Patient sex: M
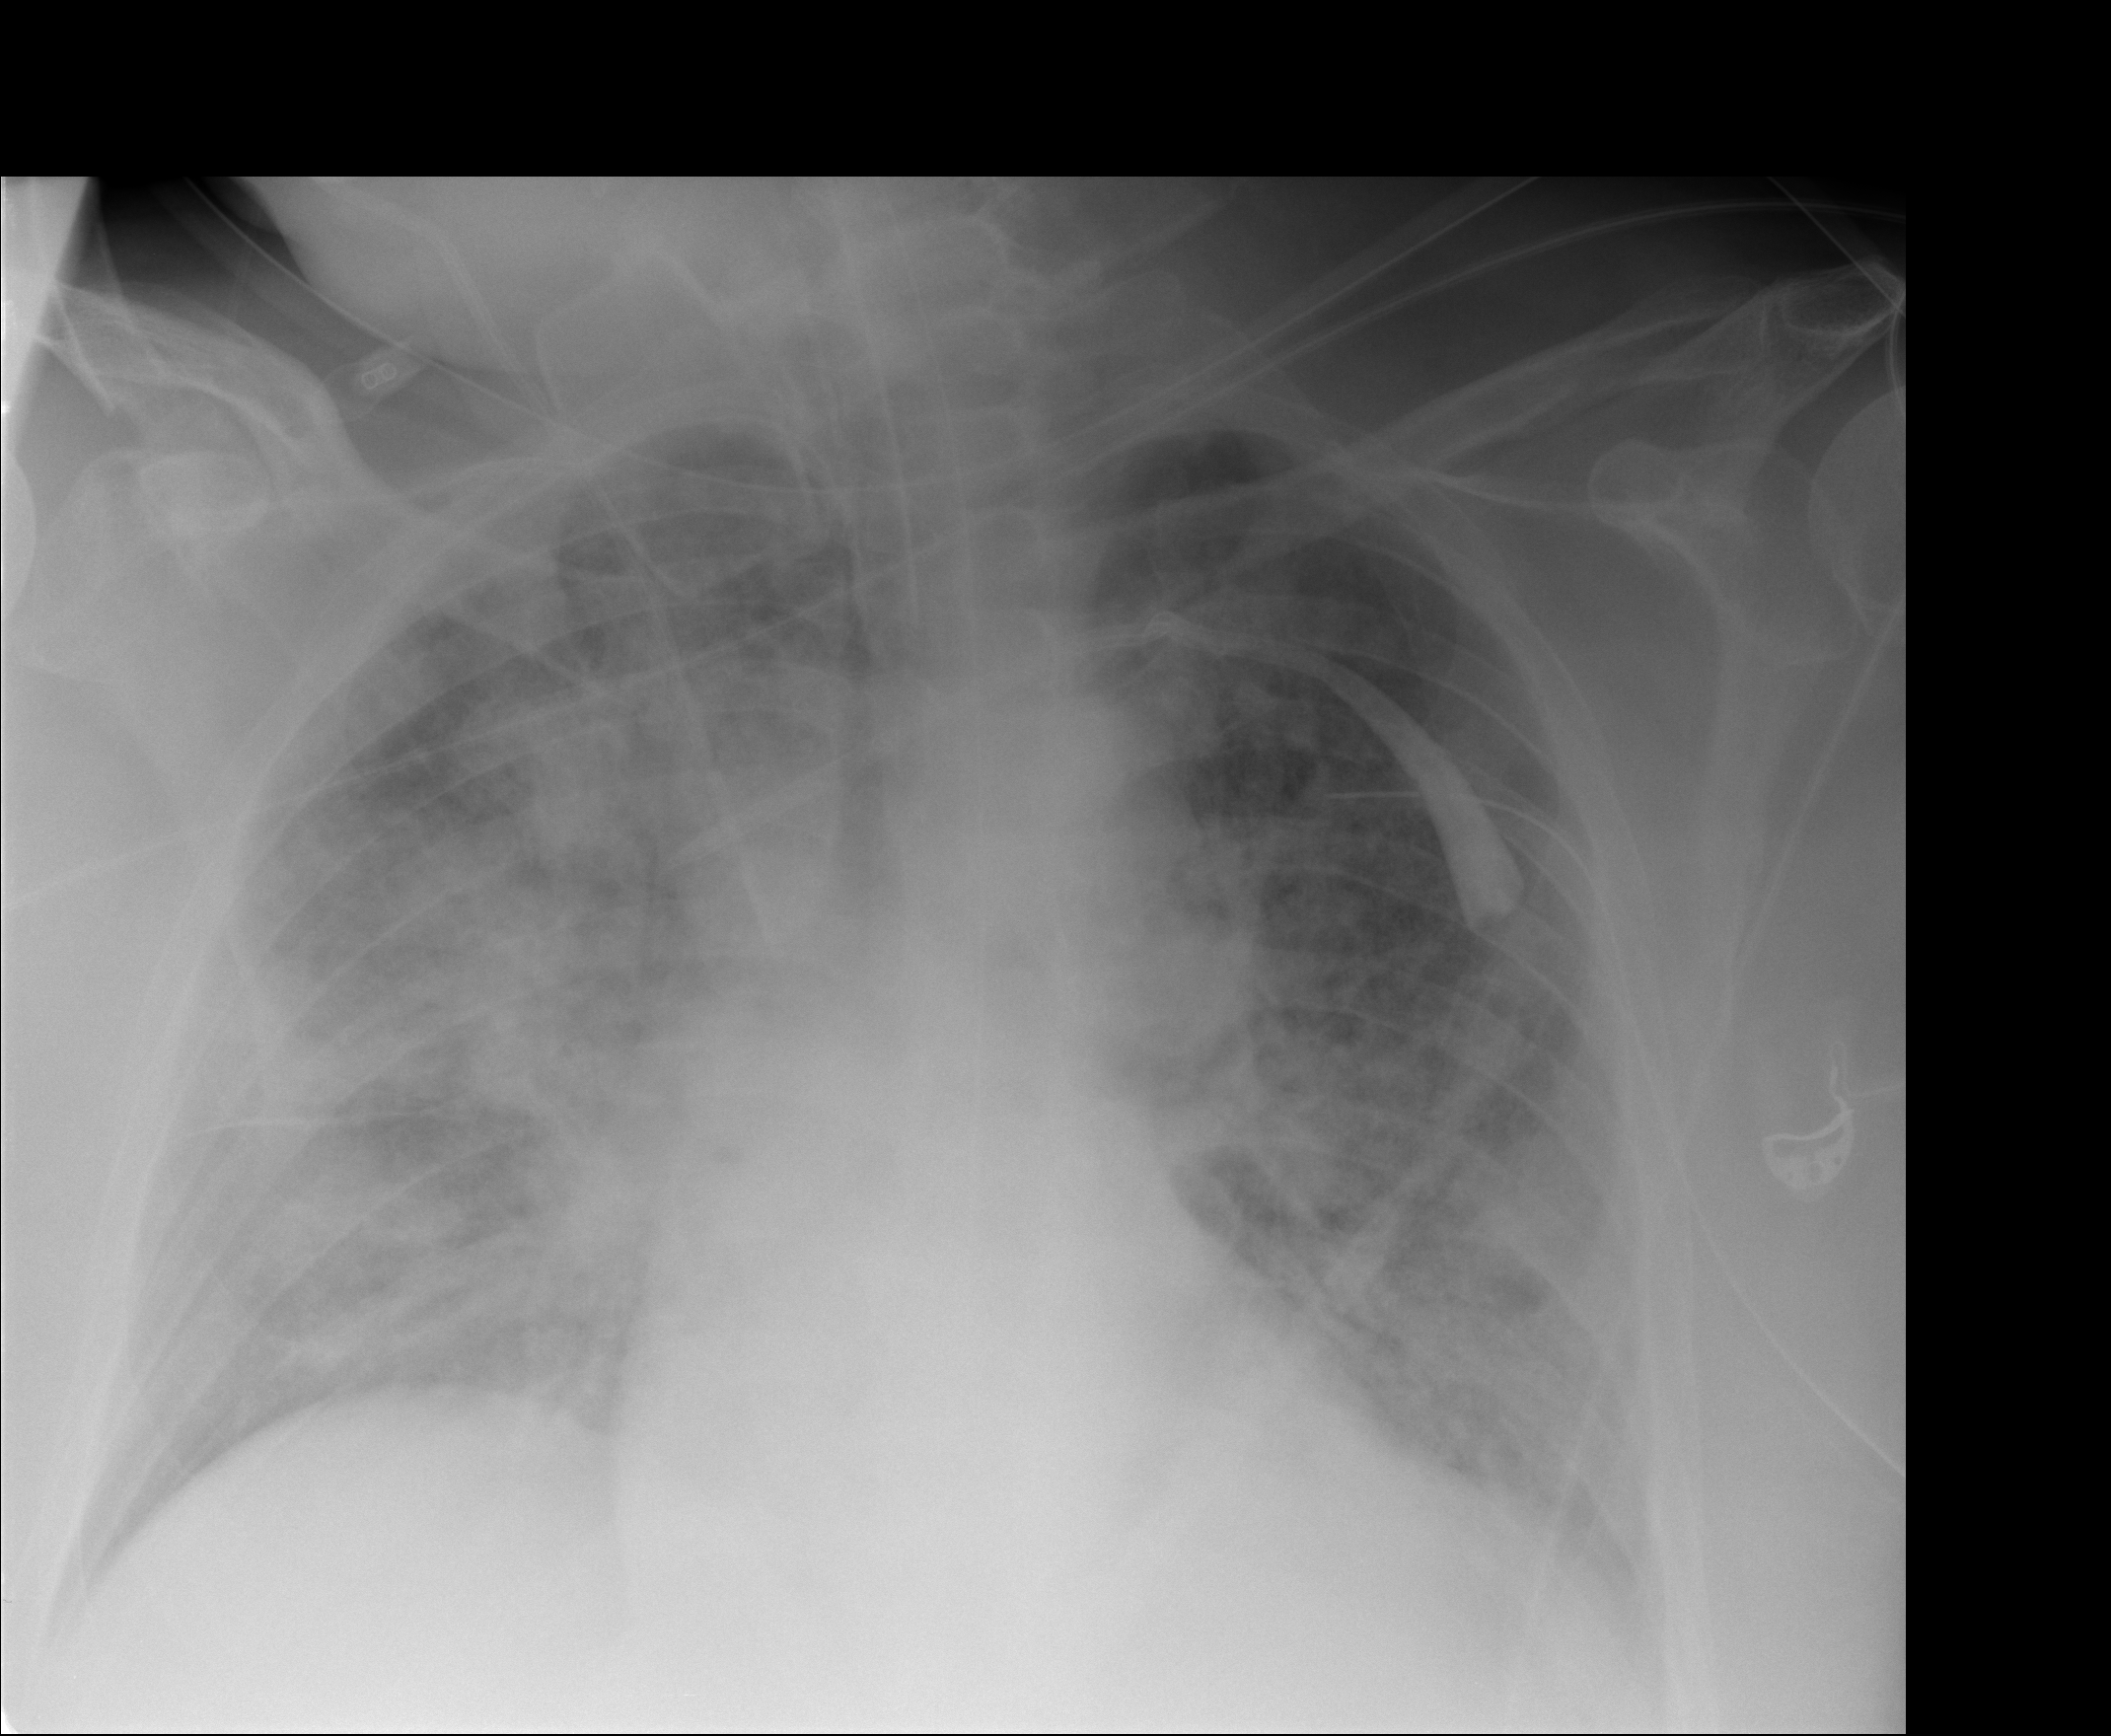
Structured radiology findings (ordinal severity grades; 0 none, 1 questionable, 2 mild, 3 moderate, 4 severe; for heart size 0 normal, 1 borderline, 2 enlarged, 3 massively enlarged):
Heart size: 0
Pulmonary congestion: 3
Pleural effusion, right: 0
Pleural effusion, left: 1
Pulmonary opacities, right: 3
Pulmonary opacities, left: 3
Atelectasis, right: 2
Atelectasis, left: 2